Question: Greetings: This graph seems like something that should be pretty straightforward using the igraph package for R. I am trying to figure out which arguments I need to pass to obtain the edges between sub-patterns and super-patterns. In this example, a item set of 5 items is represented.

I am sure this is solved with the 'graph.lattice' function in 'igraph' but I haven't figured out the arguments to pass. Please note that the graph presented comes from (Han, Kamber, & Pei, 2011).
Thanks in advance for any guidance.
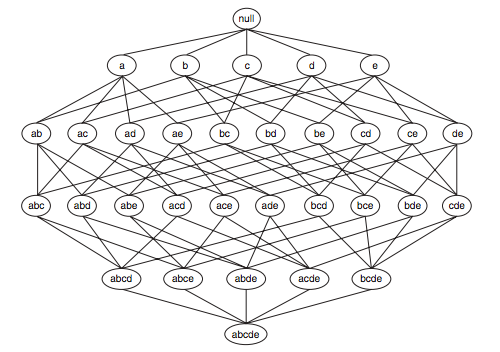
Answer: I don't think the 'graph.lattice' is capable of creating this kind of graph. But you can define a new function:
'''
graph.comb <- function(word) {
# creates graph objects from character combination in word
# example graph.comb("abc")
do_layer <- function(words) {
do.call( rbind, lapply(words, function(word){
l_vec <- sapply(seq_len(nchar(word)), function(l) substring(word, l, l))
w_comb <- apply(combn(l_vec, nchar(word)-1), 2, paste, collapse = "")
w_df <- expand.grid(from = w_comb, to = word, stringsAsFactors = FALSE)
}))
}
df_edges <- data.frame(from = word, to = NA, stringsAsFactors = FALSE)
df2 <- df_edges
while( min(nchar(df_edges$from)) > 0) {
df2 <- do_layer(df2$from)
df_edges <- rbind(df_edges, df2)
}
df_edges <- df_edges[complete.cases(df_edges), ]
df_edges <- df_edges[!duplicated(df_edges), ]
return(graph.data.frame(df_edges ))
}
'''
Use it with any character string:
'''
g1 <- graph.comb("abcd")
plot(g1, layout = layout.sugiyama(g1)$layout )
'''
Result: